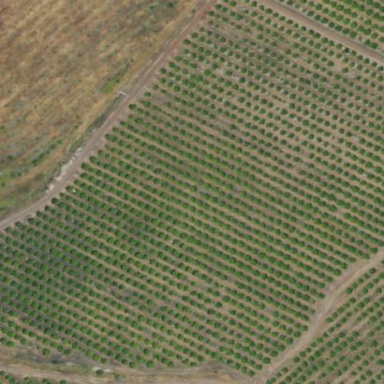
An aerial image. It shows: Orchard.